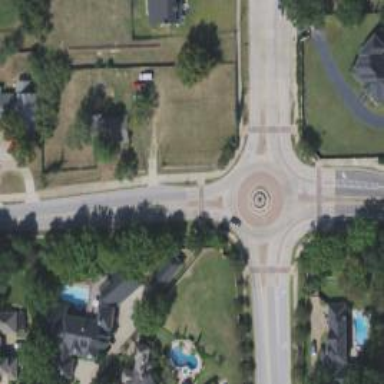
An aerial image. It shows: Secondary road with asphalt surface leading to roundabout.